Question: I'd like to create a plot with a quadratic curve in black, and horizontal lines at various levels in different colours, with a legend (guide) that labels the horizontal line colours. I can't quite figure it out -- I've tried a couple of variations that seem to make sense to me, but I can't seem to force the legend to appear.
Here's my latest attempt:
'''
library(ggplot2)
theme_set(theme_bw()) ## cosmetic
hdat <- data.frame(harvest_rate=c(5,15,25,30))
r <- 1; K <- 100
ggplot(hdat)+
geom_hline(data=hdat,aes(yintercept=harvest_rate,
colour=factor(harvest_rate)))+
stat_function(fun=function(x) r*x*(1-x/K),colour="black")+
expand_limits(x=c(0,110))
'''

The lines come out OK, but the legend/guide is not there.
If I do this instead:
'''
ggplot(hdat,aes(yintercept=harvest_rate,
colour=factor(harvest_rate)))+
geom_hline()+
stat_function(fun=function(x) r*x*(1-x/K),colour="black")+
expand_limits(x=c(0,110))
'''
then to my surprise the horizontal lines don't get drawn at all!
I've also tried (I started this way) setting up a data frame with 'x' and 'y' variables,
'''
d <- data.frame(x=0:110)
d <- transform(d,y=r*x*(1-x/K))
ggplot(d,aes(x,y))+geom_line()+
geom_hline(data=hdat,aes(yintercept=harvest_rate,
colour=factor(harvest_rate)))+
scale_colour_brewer(palette="Set1")
'''
The guide doesn't show up that way either.
If I set 'colour=NA' in the initial 'ggplot' call the legend appears, but the curve disappears. If I set 'colour=factor(1)' as follows
'''
ggplot(d,aes(x,y,colour=factor(1)))+geom_line()+
geom_hline(data=hdat,aes(yintercept=harvest_rate,
colour=factor(harvest_rate)))+
scale_colour_brewer(palette="Set1")
'''
I get a curve and a legend, but the curve is in a bogus colour. If I override by setting 'geom_line(colour="black")' then the legend disappears again ...
I would be very grateful for (1) a hack that works and (2) an explanation of the logic that I'm missing!
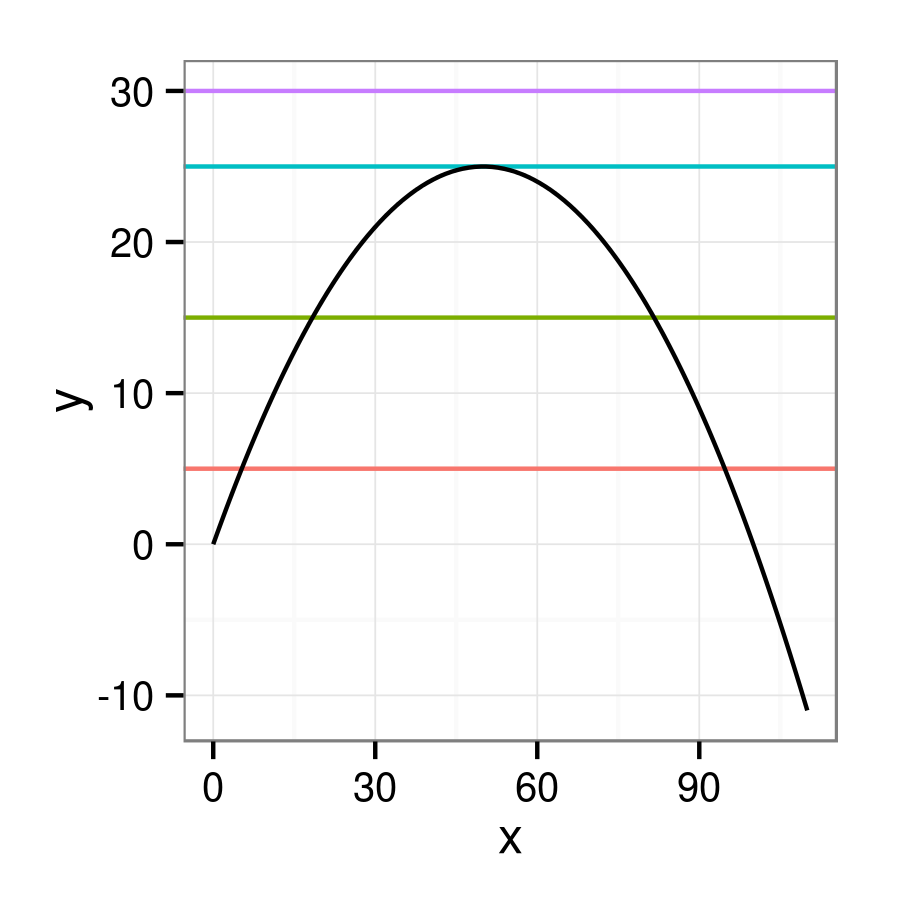
Answer: The complete answer:
'''
library(ggplot2)
theme_set(theme_bw()) ## cosmetic
hdat <- data.frame(harvest_rate=c(5,15,25,30))
r <- 1; K <- 100
ggplot(hdat)+
geom_hline(aes(yintercept=harvest_rate, colour=factor(harvest_rate)), show_guide=TRUE)+
stat_function(fun=function(x) r*x*(1-x/K),colour="black")+
expand_limits(x=c(0,110)) +
labs(colour = "Harvest rate") # making a pretty legend title
'''
The result: